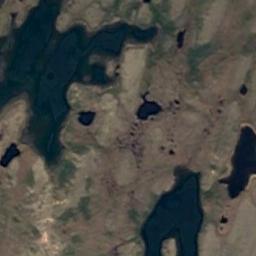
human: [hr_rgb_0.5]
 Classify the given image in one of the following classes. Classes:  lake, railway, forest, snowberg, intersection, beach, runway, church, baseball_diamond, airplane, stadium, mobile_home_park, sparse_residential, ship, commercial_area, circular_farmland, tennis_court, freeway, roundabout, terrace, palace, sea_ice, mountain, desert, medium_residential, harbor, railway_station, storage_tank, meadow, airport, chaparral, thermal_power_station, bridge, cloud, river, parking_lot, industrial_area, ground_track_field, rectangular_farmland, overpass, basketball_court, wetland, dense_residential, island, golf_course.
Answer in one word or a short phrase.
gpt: wetland